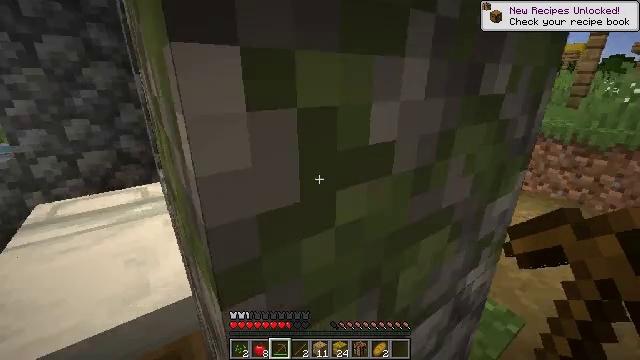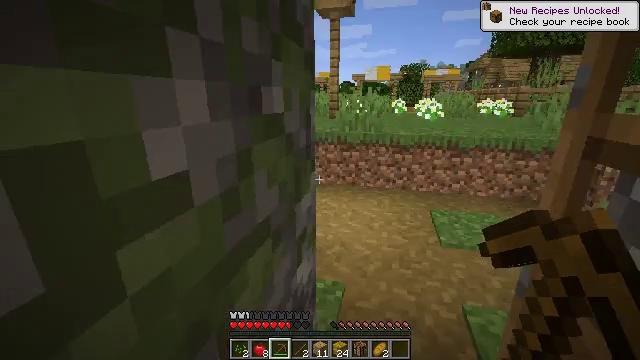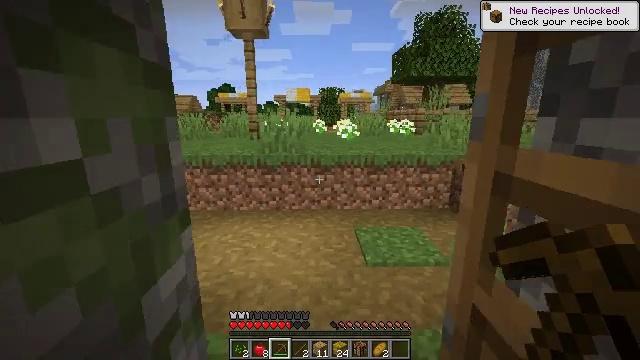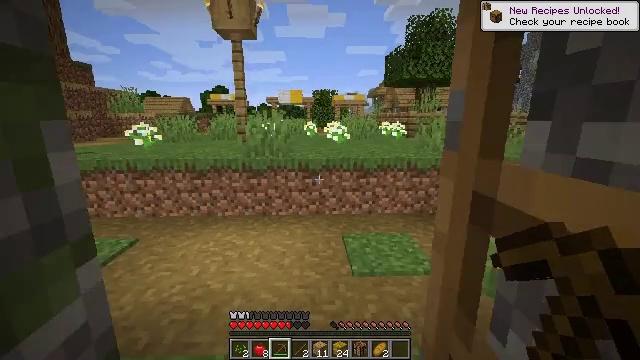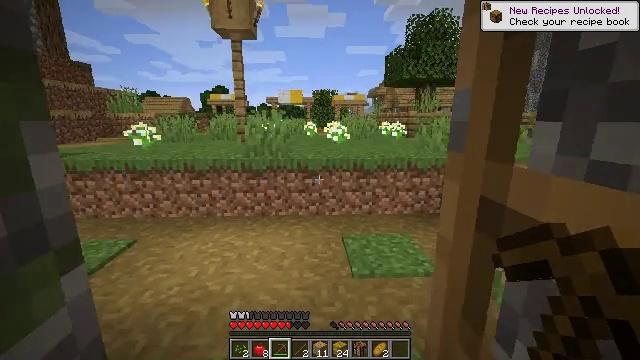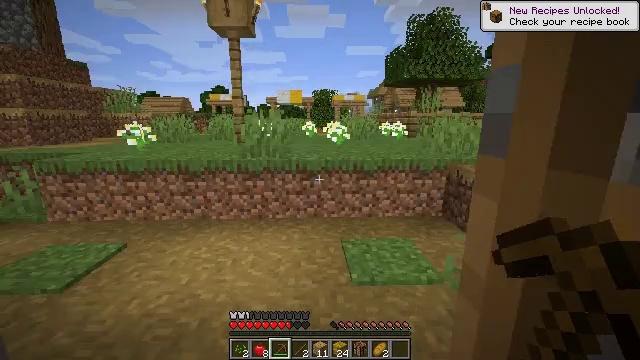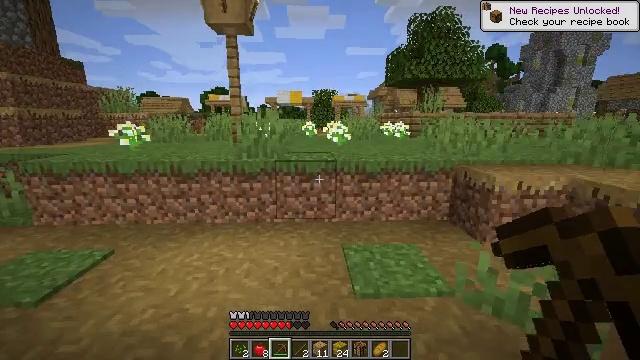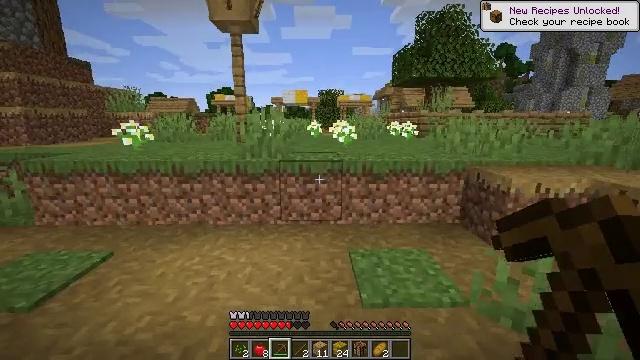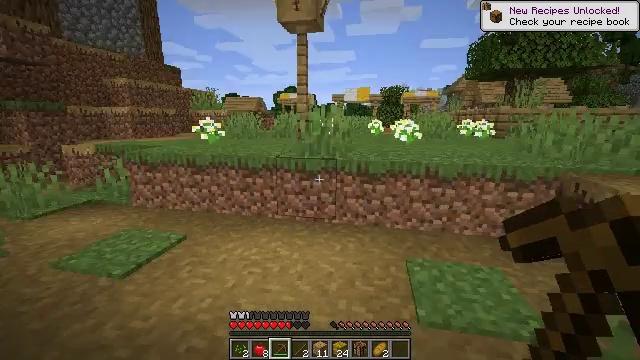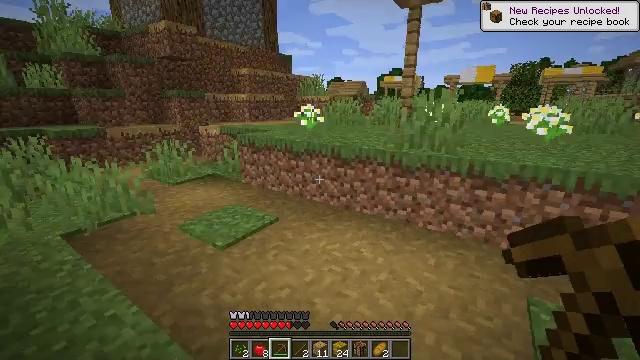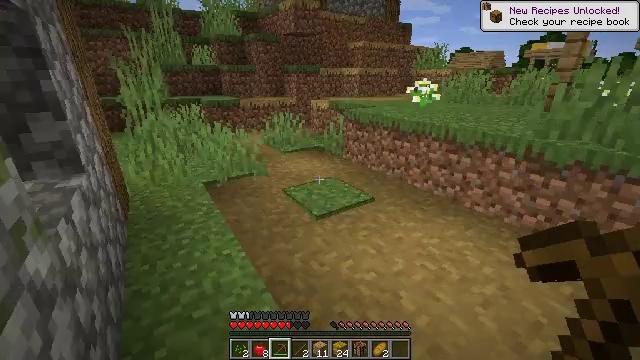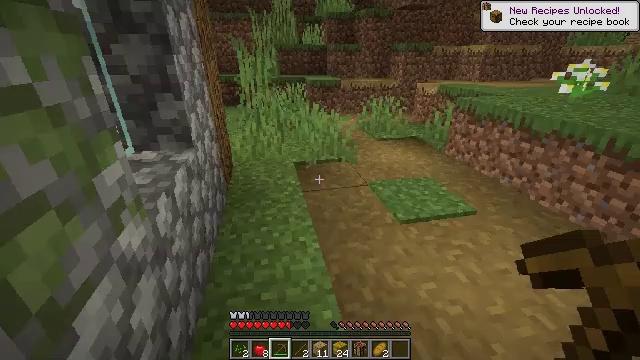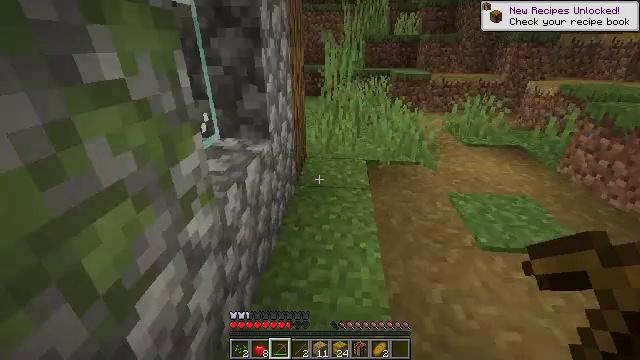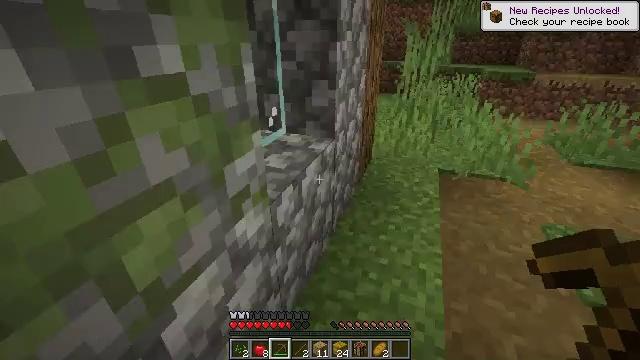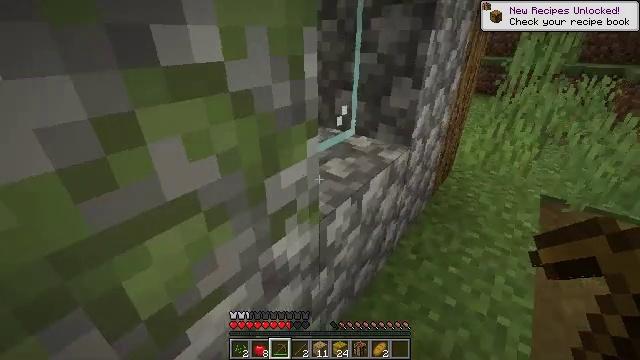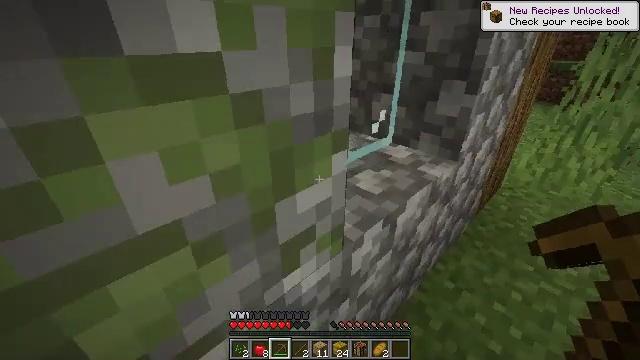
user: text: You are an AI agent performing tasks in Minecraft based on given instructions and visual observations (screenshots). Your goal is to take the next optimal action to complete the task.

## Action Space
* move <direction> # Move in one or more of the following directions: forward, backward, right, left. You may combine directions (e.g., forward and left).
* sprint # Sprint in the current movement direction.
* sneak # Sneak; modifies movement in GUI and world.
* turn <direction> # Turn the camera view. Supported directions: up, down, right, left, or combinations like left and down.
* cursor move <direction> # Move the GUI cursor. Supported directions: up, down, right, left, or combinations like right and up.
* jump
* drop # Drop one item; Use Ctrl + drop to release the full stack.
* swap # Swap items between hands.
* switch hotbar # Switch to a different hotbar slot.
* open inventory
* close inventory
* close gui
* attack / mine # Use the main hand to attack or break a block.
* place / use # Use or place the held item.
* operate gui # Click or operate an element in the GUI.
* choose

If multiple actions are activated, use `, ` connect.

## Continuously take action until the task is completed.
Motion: motion action
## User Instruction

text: Dig the grass path to transform it.
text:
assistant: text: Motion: move forward, turn right and up
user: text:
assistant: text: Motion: move forward and move right, turn right and up
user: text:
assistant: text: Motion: move forward and move right, turn right
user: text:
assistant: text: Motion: move forward and move right
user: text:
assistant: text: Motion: move forward and move right
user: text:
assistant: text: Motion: move forward and move right
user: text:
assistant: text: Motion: move forward and move right, turn left
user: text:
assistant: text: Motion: move forward and move right, turn left
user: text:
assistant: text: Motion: move forward, turn left and down
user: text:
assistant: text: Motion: move forward, turn left and down
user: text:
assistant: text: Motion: move forward, turn left and down
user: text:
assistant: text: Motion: move forward, turn left and down
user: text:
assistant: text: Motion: move forward, turn left and down
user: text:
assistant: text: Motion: move forward, turn left and down
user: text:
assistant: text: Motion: move forward, turn left
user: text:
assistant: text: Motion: move forward
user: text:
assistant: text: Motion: move forward
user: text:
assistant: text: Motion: move forward
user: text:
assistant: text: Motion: move forward
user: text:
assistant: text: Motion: move forward and move right
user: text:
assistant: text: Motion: move forward and move right
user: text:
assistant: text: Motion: move forward and move right
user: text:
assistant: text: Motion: move forward and move right
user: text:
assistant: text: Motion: move forward and move right
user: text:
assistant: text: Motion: move forward and move right
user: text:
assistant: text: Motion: move forward and move right
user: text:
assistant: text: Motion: move forward and move right, turn up
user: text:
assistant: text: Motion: move forward and move right, turn right and up
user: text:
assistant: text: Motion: move forward and move right, turn right and up
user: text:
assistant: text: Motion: move forward and move right, turn right and up